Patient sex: F
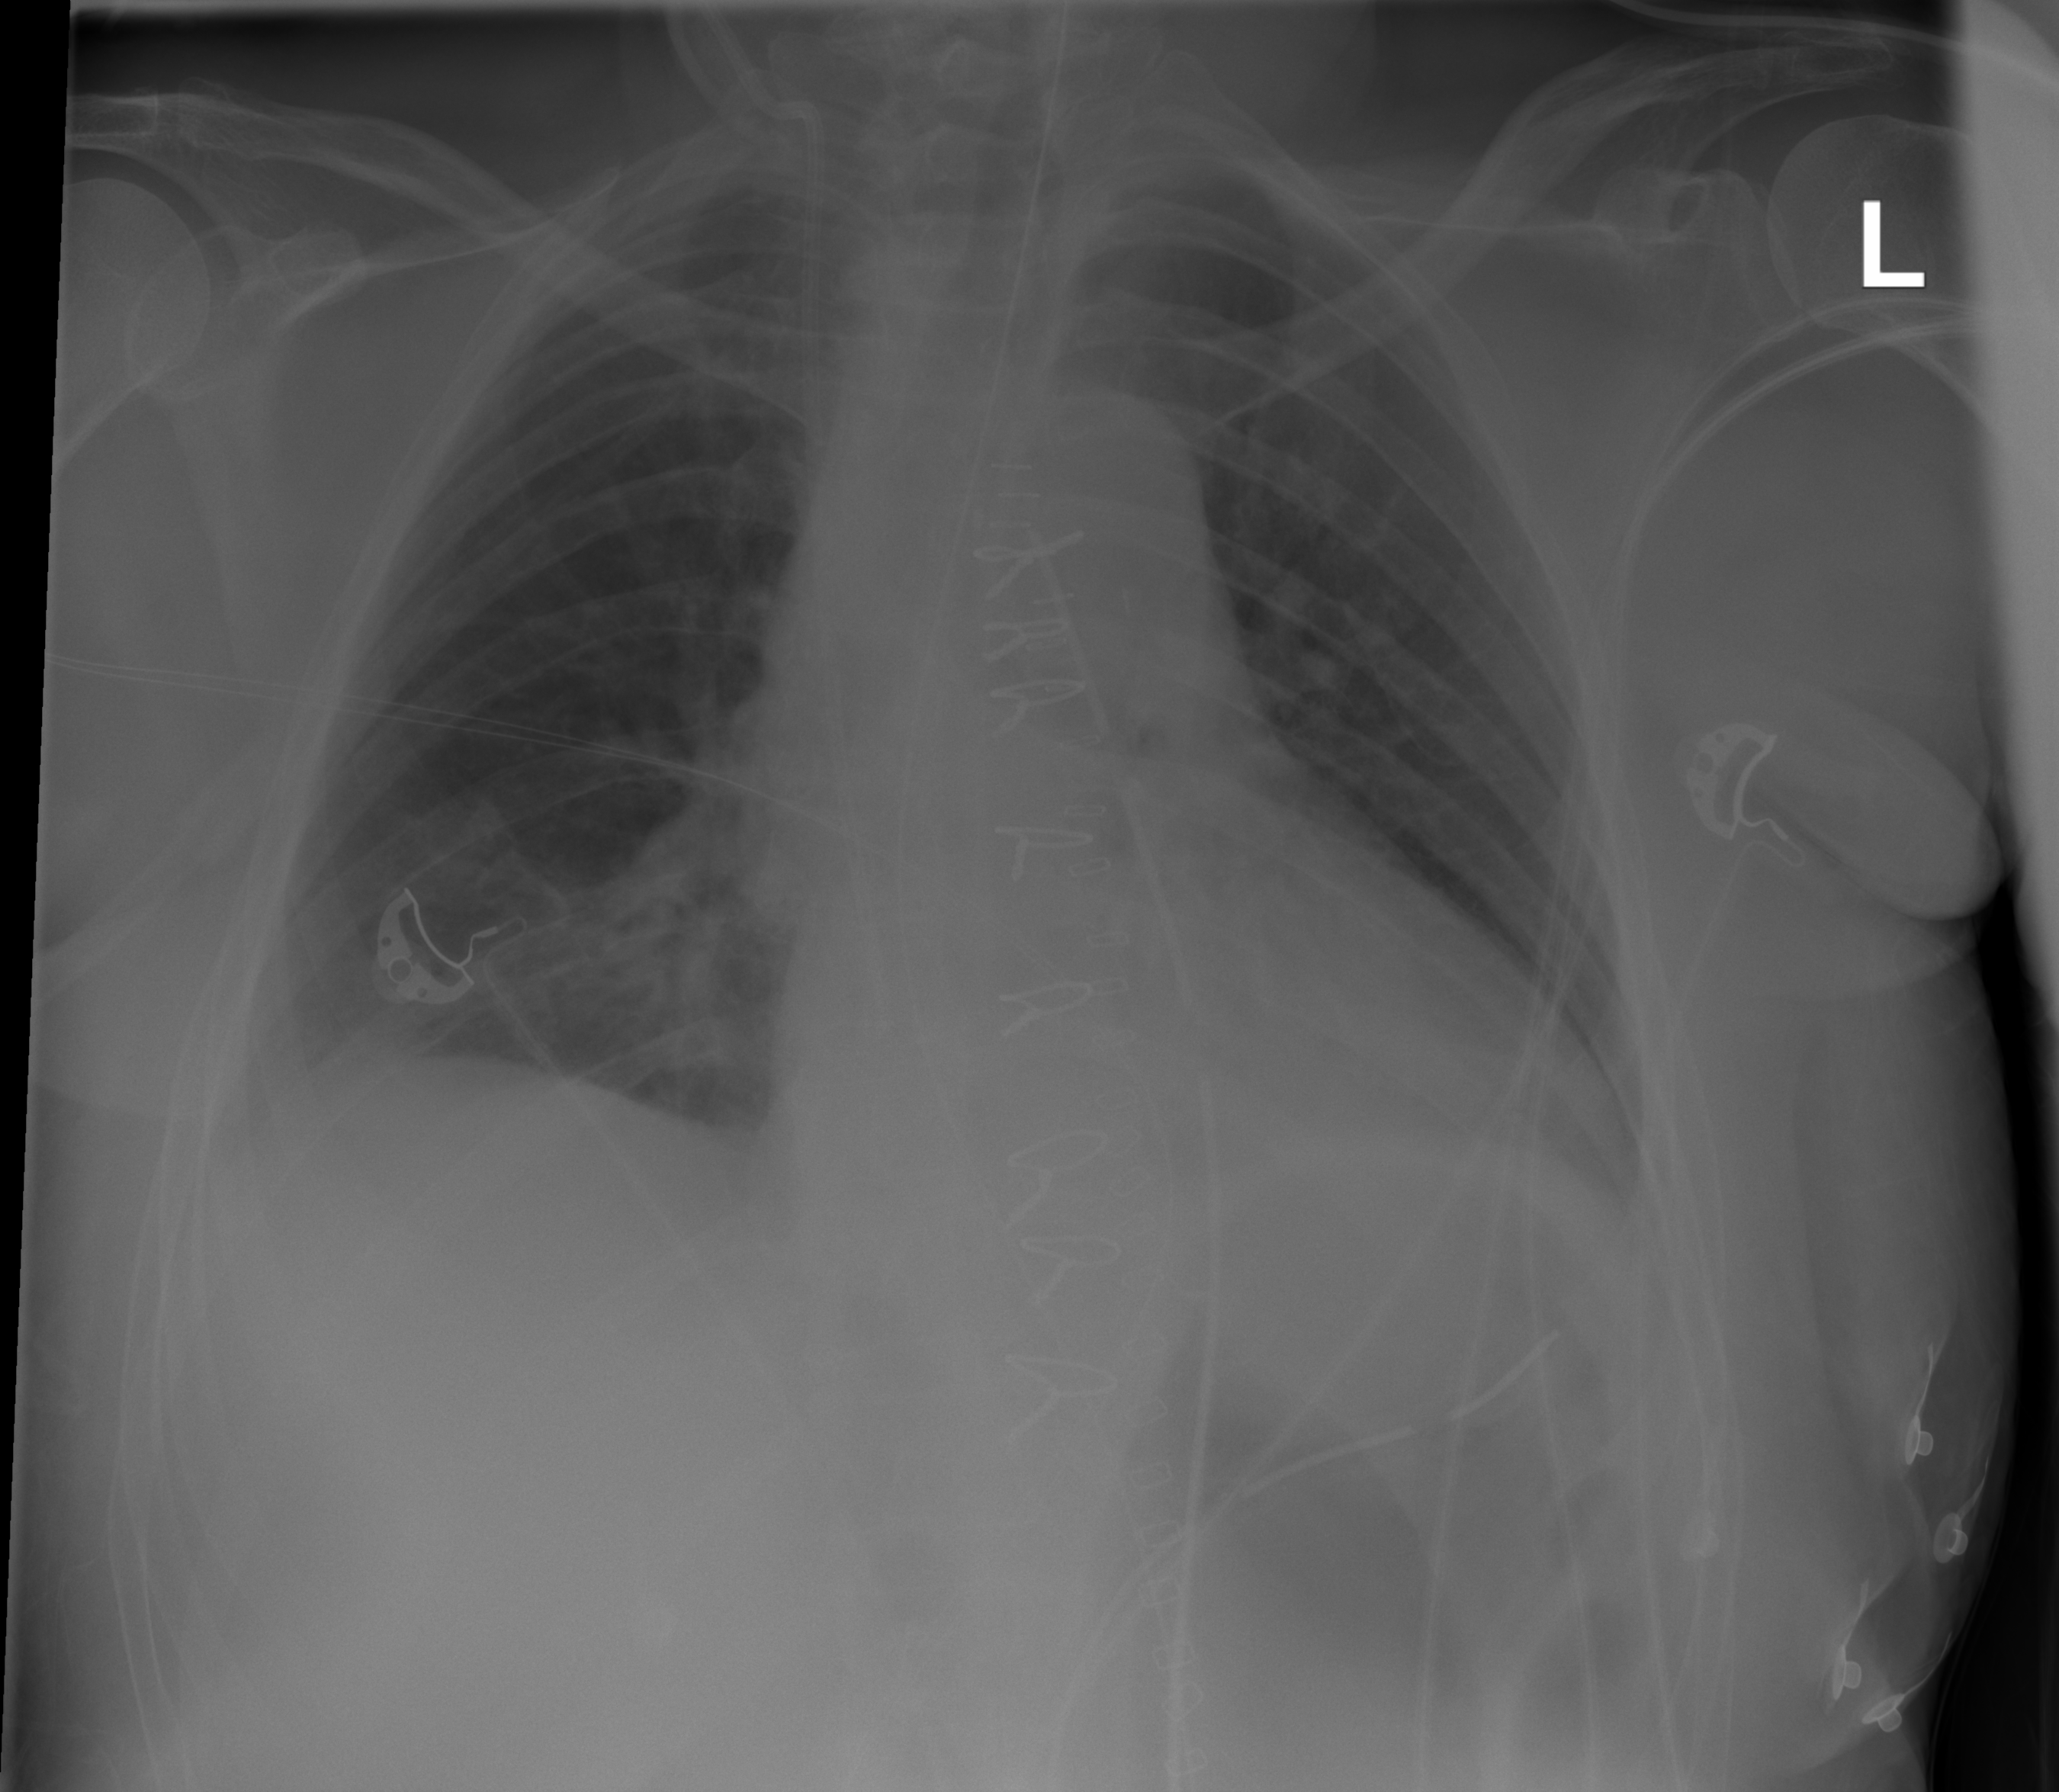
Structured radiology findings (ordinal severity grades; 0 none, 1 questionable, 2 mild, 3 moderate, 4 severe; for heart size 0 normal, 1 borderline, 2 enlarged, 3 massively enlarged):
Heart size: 0
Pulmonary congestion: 0
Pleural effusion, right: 1
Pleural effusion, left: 1
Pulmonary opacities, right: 0
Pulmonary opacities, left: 0
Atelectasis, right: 2
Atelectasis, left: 2